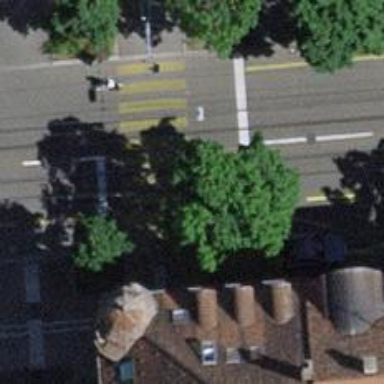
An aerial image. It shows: Tram crossing on the railway.